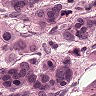
Metastatic tissue present: yes